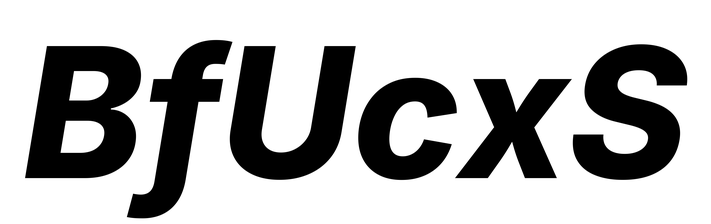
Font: Inter-Italic_ExtraBold_Italic